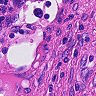
Metastatic tissue present: no